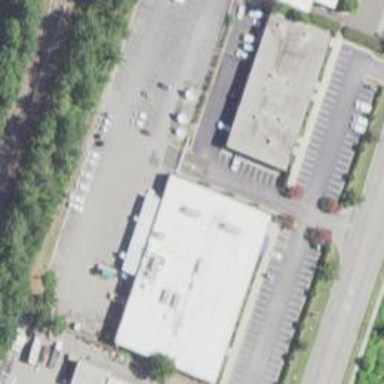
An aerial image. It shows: Commercial area.